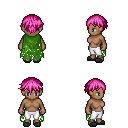
a pixel art fantasy rpg character, female body template, human, dark skin, green tattered cape, white pants, pink short bangs hairstyle, gray slippers, four views (front, back, left, right), 2x2 character sprite sheet, small pixel art, hard edges, no anti-aliasing